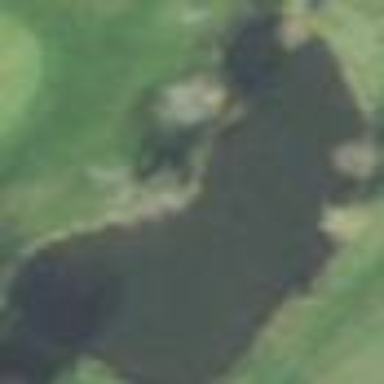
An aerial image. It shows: Water hazard in golf course. The hazard is natural water feature.